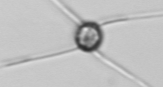
Label: Chaetoceros_danicus